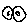
Label: bird